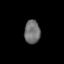
Tissue: lung
Cell type: Fibroblasts
Senescence score: 0.1589
Nuclear area (px): 366
Mean DAPI intensity: 112.366